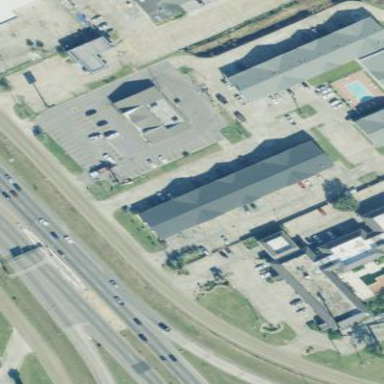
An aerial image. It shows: Motel building classified as hotel under tourism category.